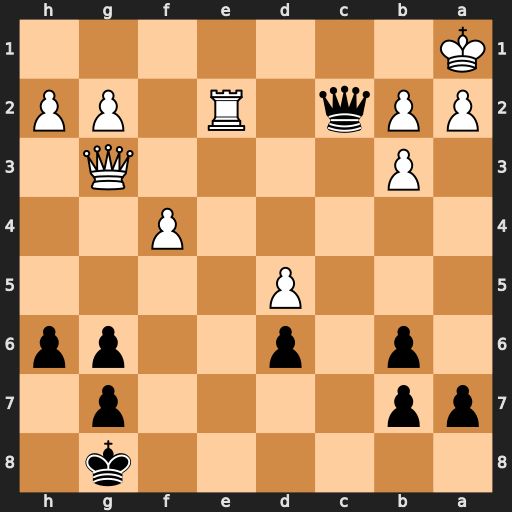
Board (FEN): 6k1/pp4p1/1p1p2pp/3P4/5P2/1P4Q1/PPq1R1PP/K7
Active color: b
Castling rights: -
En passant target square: -
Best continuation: Qc1#